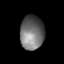
Tissue: skin
Cell type: Epithelial cells
Senescence score: 0.6814
Nuclear area (px): 800
Mean DAPI intensity: 109.908